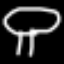
Label: mushroom